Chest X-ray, PA view. Patient: 44 years old, sex F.
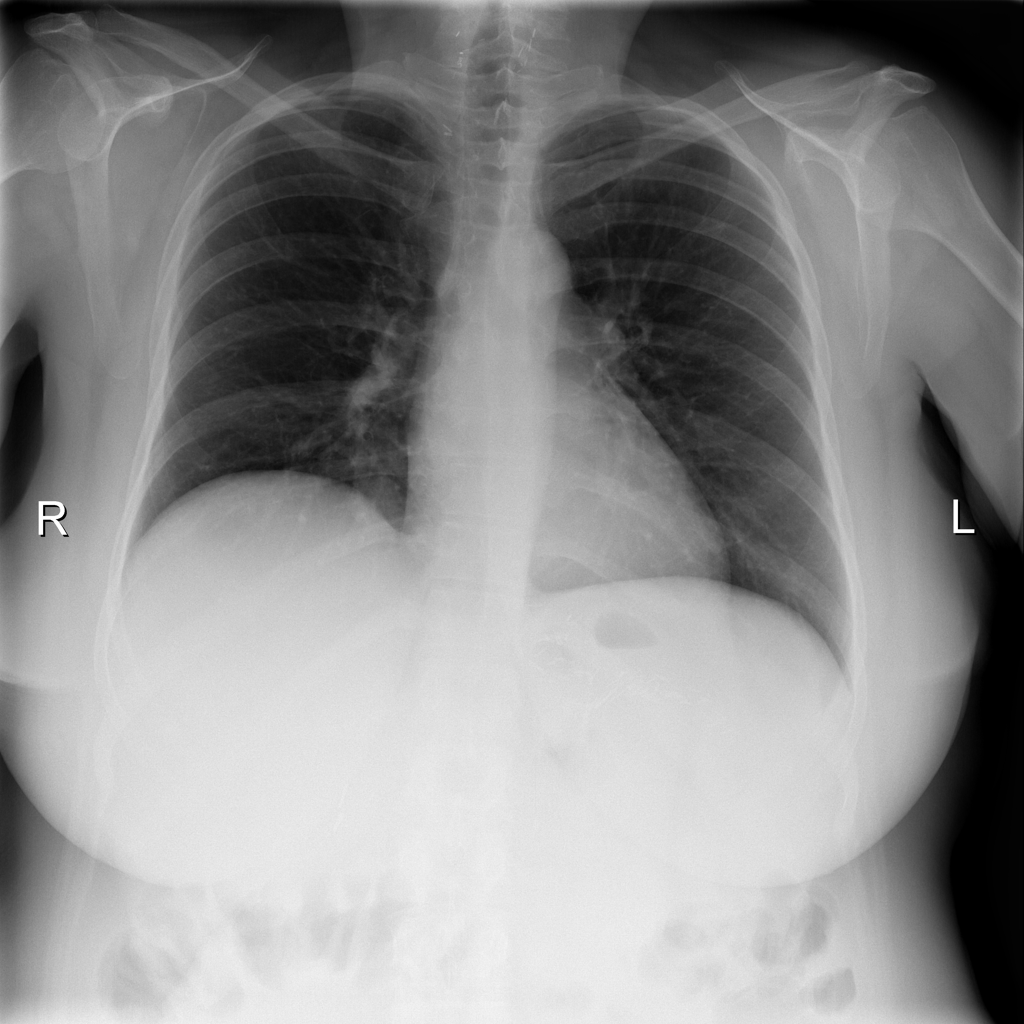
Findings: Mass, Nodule